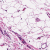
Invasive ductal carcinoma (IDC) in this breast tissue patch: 0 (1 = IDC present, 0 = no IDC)